Field crop: maize
Growth stage: 1
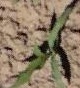
Species: maize